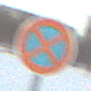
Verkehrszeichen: AbsolutesHalteverbot
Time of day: SunriseSunset
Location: Outdoor (Nature)
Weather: PartlyCloudy
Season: NotSpecified
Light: Natural